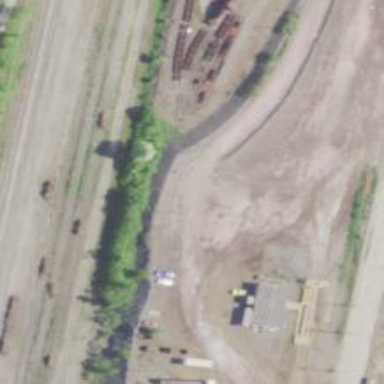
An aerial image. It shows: Abandoned spur railway.